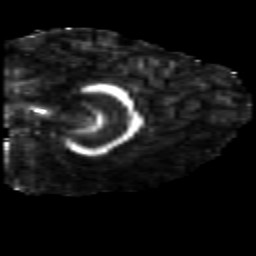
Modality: FA
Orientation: sagittal
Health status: healthy
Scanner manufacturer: siemens
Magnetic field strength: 3 T
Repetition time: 10 s
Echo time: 0.092 s